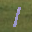
Label: 1